Interaction volume radius: 5 \u00c5
Interaction volume height: 10 \u00c5
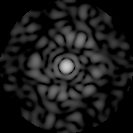
Disorder parameter: 0.855